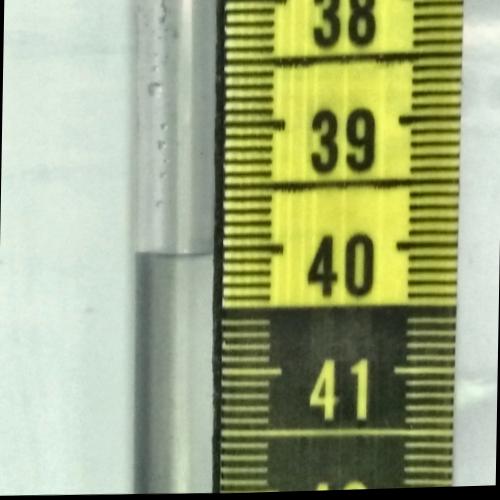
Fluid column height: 40.0 cm